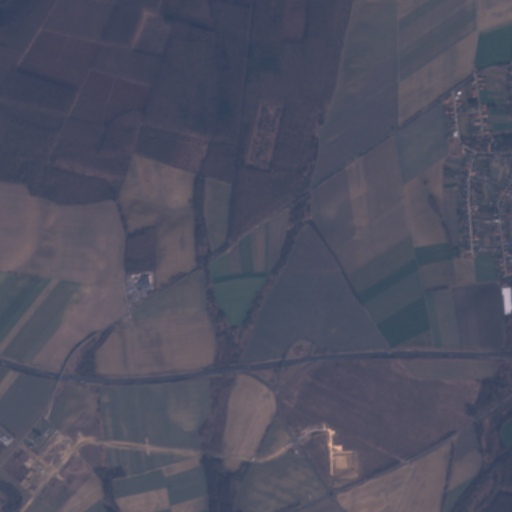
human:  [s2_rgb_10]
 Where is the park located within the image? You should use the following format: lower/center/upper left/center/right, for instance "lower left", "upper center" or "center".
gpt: The park is located in the upper right of the image.
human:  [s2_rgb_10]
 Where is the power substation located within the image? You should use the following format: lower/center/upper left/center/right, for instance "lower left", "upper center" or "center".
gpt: The power substation is located in the lower left of the image.
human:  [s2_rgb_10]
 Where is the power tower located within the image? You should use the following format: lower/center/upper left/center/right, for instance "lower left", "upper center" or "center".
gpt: The power tower is located in the lower of the image.
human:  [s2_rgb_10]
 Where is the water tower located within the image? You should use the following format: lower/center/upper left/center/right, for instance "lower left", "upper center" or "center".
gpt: The water tower is located in the upper right of the image.
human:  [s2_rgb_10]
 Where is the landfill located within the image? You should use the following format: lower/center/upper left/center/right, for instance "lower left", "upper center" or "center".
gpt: There is no landfill in the image.